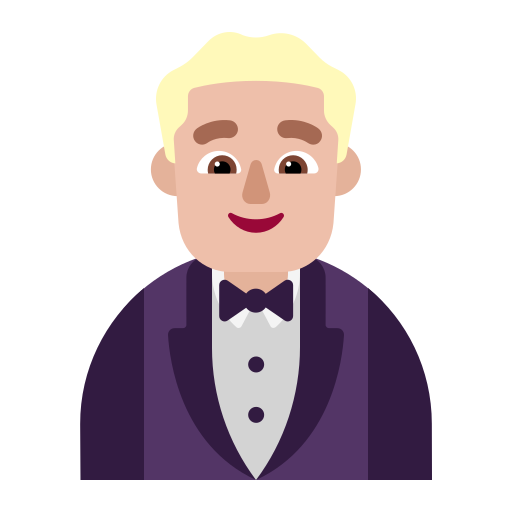
man in tuxedo flat  light